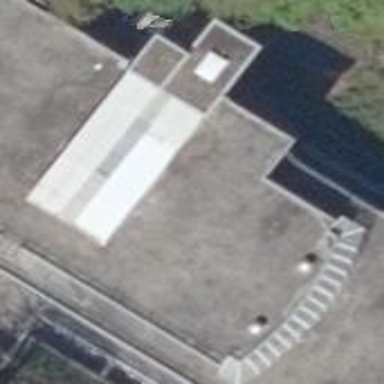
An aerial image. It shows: Building with flat roof made of tar paper.